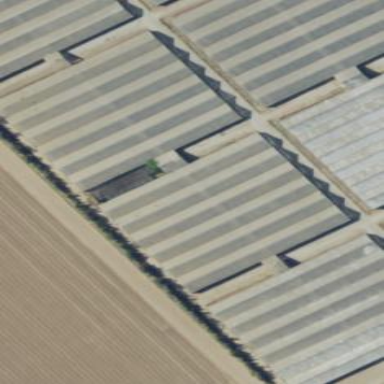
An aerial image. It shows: Greenhouse.